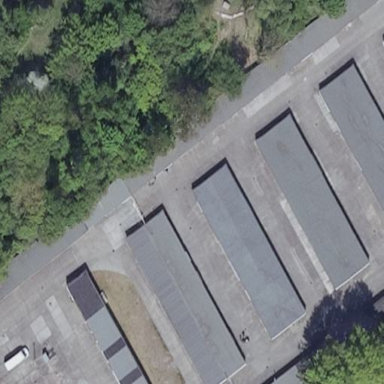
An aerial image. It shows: Group of garages.